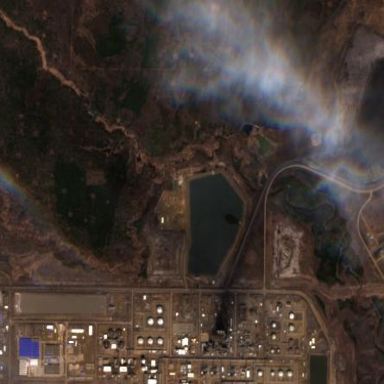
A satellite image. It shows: Industrial area with refinery.